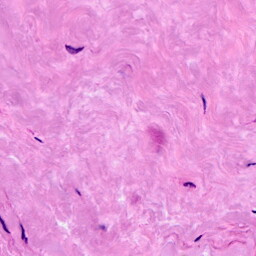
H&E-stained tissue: Breast